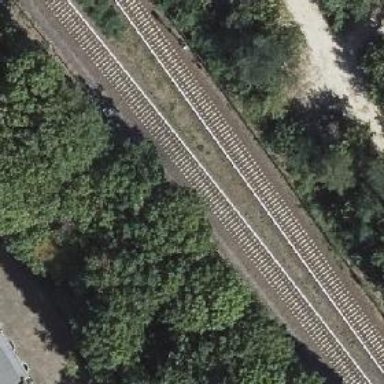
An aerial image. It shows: Railway signal.